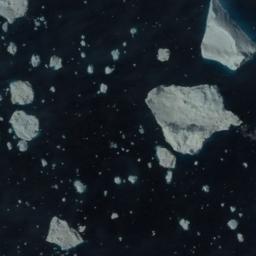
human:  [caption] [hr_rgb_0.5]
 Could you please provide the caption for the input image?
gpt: The sea ice on the upper right is larger .

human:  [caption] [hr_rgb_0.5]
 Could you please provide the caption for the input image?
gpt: There are many ice on the deep blue sea .

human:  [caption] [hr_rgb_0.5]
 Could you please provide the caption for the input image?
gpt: Some pieces of sea ice of different sizes float in the deep blue sea and some of the pieces of sea ice are ice hummocks .

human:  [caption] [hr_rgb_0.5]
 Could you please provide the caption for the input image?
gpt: Two large pieces of ice and a few small pieces of sparse ice float on the blue sea .

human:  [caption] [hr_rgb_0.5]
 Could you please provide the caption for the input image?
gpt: There are many pieces of sea ice .